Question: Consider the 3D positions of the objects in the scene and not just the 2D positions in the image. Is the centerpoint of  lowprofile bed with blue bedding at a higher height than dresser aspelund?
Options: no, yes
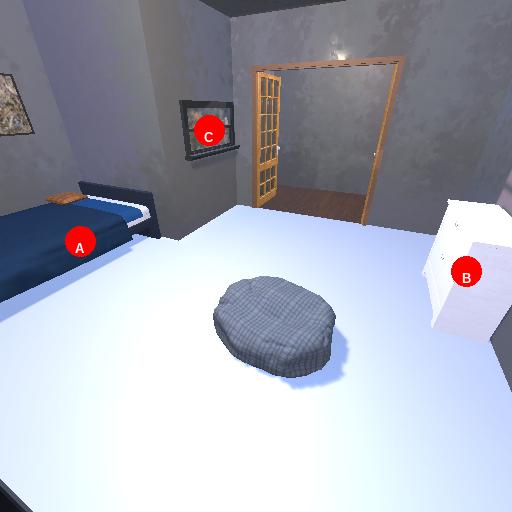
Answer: no